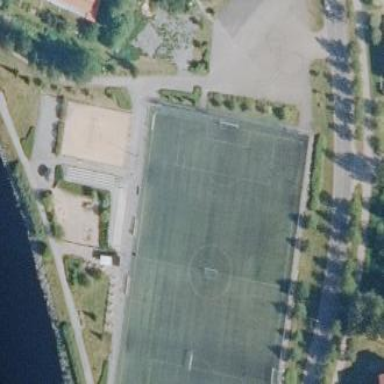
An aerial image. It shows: Artificial turf soccer pitch for leisure activities.